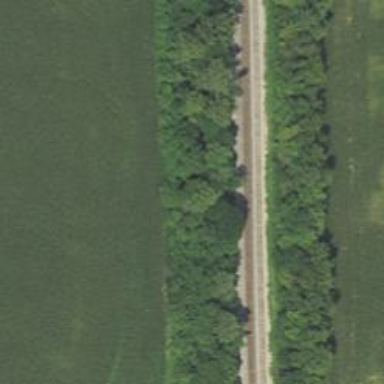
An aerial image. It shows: Railway track.